Field crop: maize
Growth stage: 2
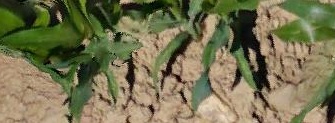
Species: maize